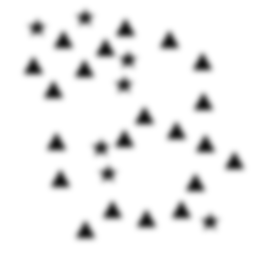
Squares: 0
Triangles: 21
Stars: 7
Total shapes: 28